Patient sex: F
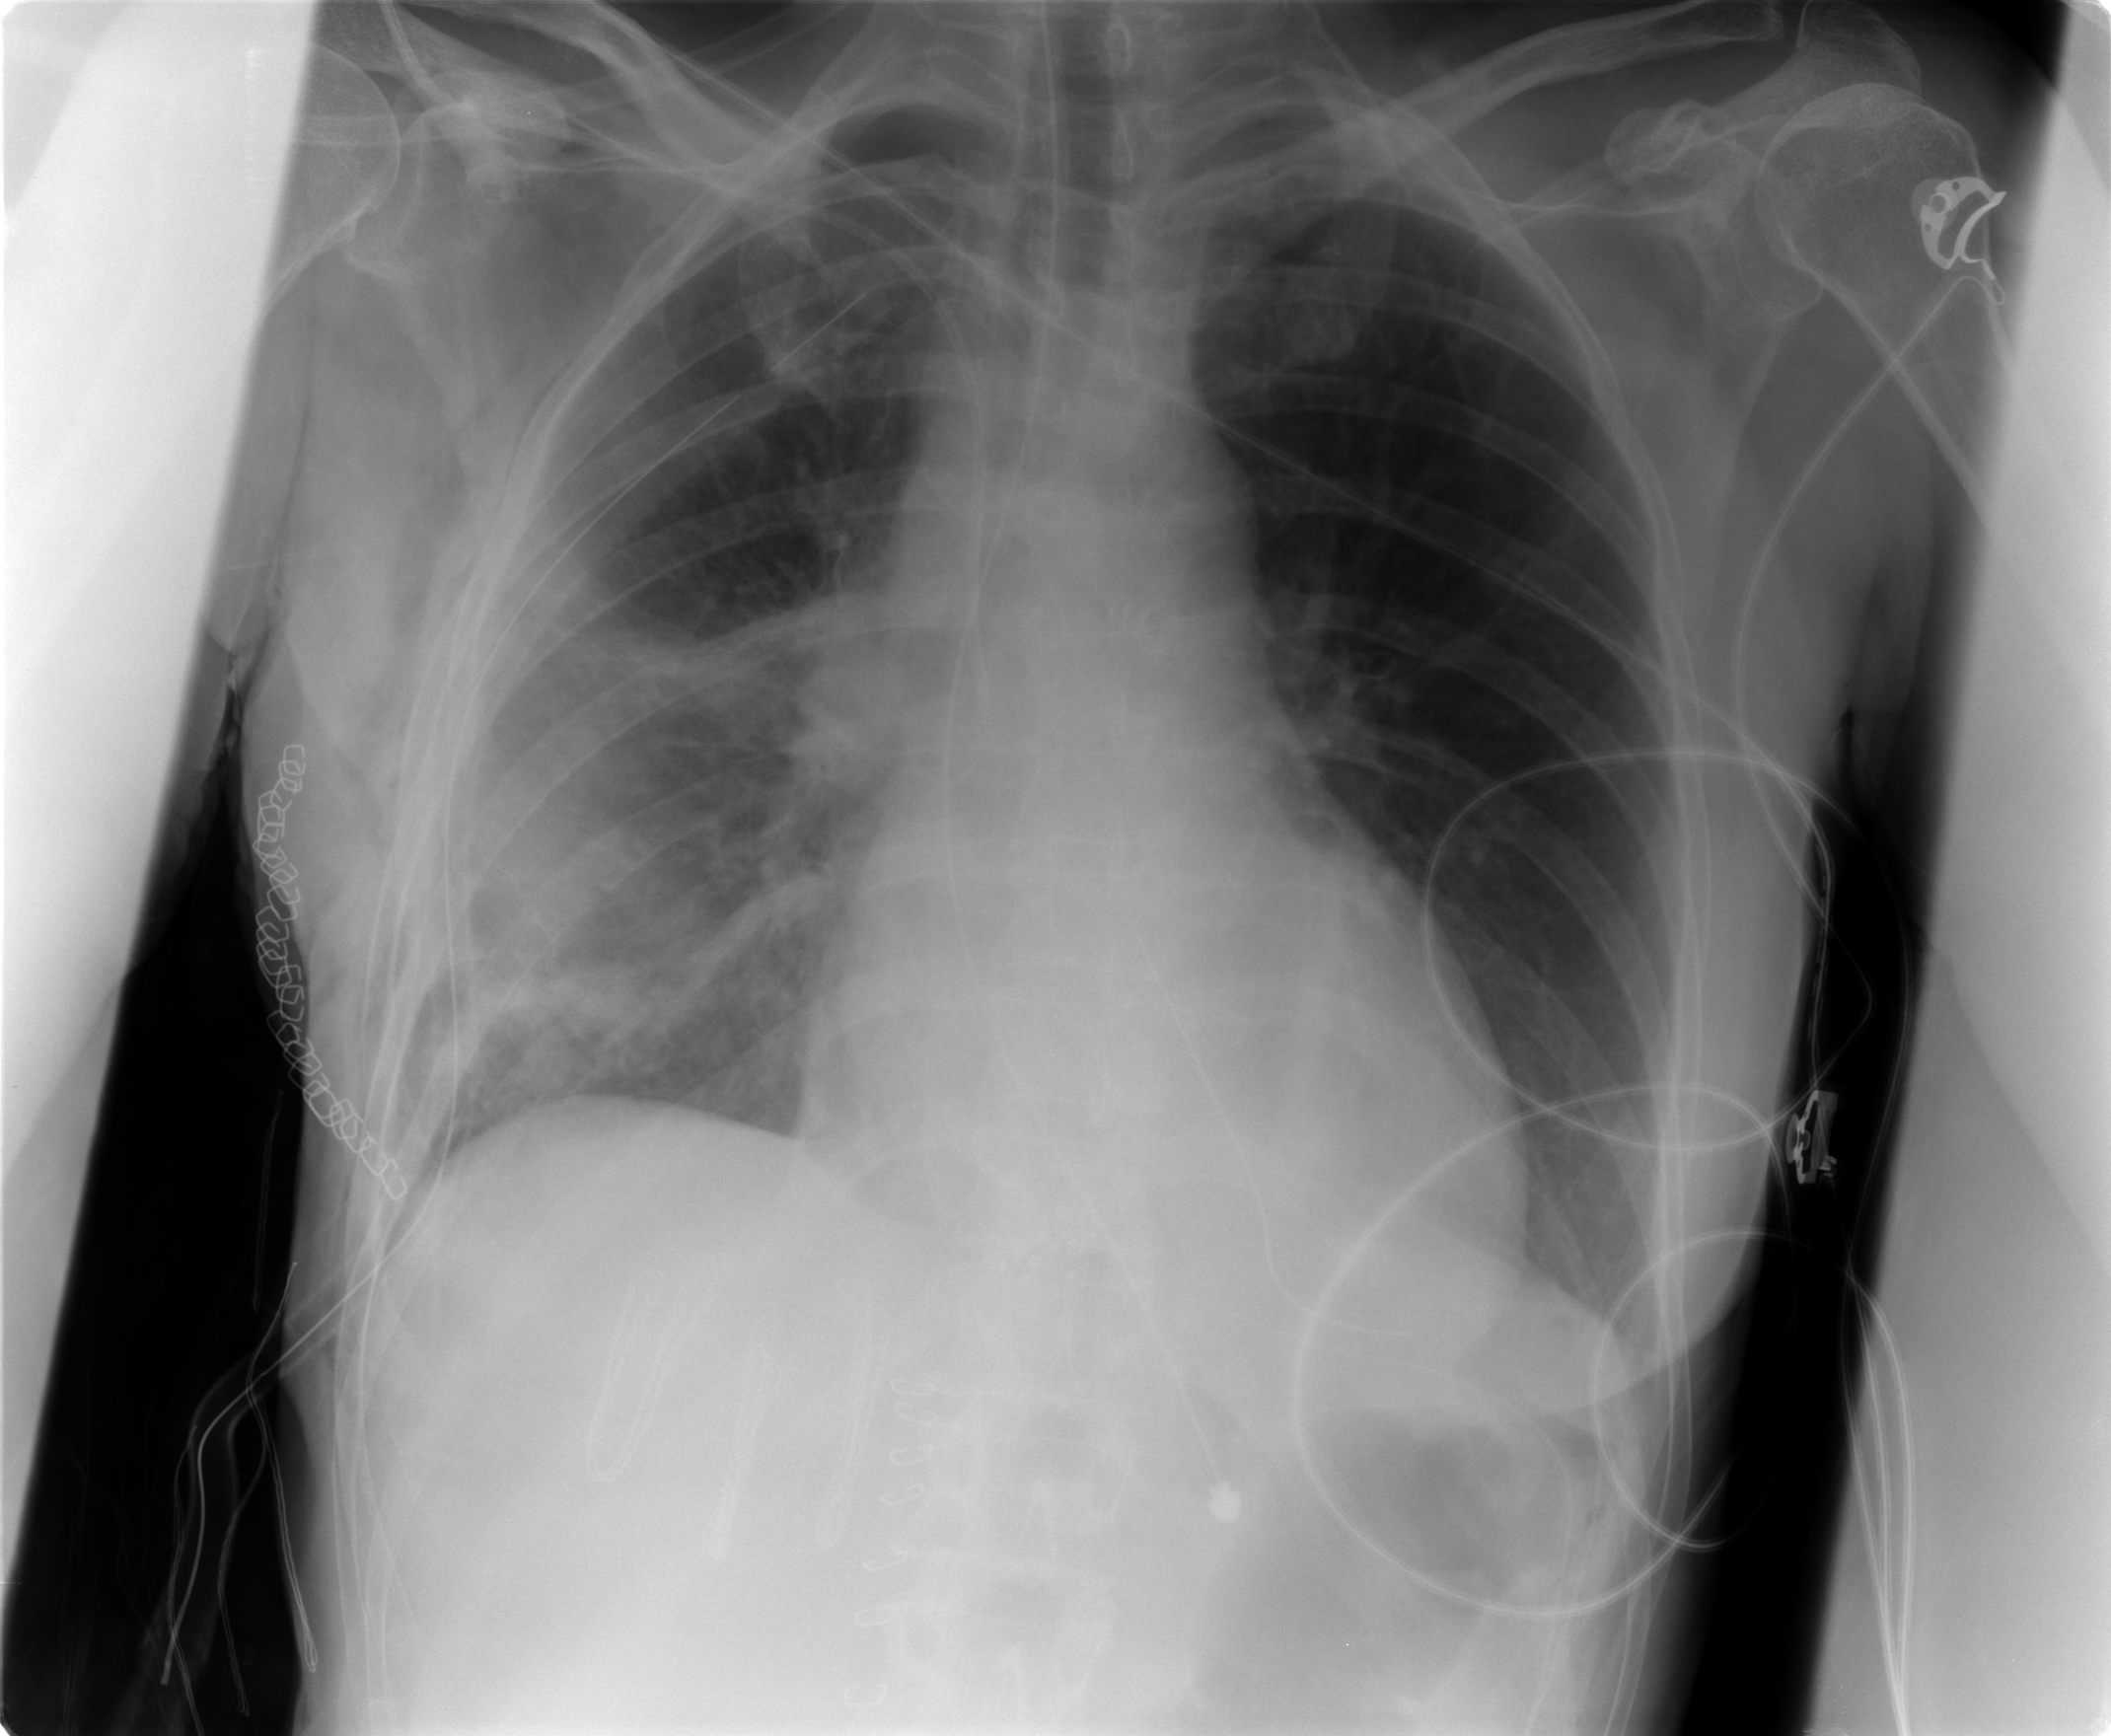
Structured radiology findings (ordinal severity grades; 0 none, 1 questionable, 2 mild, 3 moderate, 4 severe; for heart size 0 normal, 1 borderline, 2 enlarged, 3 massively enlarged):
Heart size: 2
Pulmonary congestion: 0
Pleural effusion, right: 0
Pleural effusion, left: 0
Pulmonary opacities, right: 2
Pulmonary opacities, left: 0
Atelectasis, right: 3
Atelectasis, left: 0